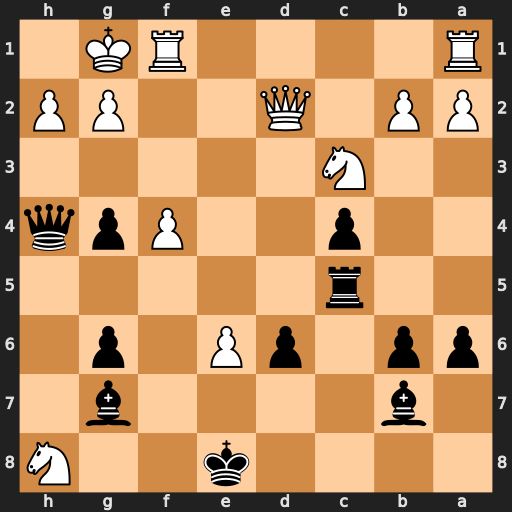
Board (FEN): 4k2N/1b4b1/pp1pP1p1/2r5/2p2Ppq/2N5/PP1Q2PP/R4RK1
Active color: b
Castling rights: -
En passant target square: -
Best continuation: Rh5 Nf7 Qxh2+ Kf2 Bxg2